Question: Hi May i ask a question on how code a function that will get a value from a listview.builder and then forward it to the second screen,
Example
from the picture below,
E.g Selected Item 2 then there should be a button on the bottom where it says submit and on the next screen , it should say that item in the middle of the screen?
and it should be one item only not multi selection,
help me out please, been scratching my head, i understood how the dropdown code work to use setstate and all but i cant figure it to work on listview.builder

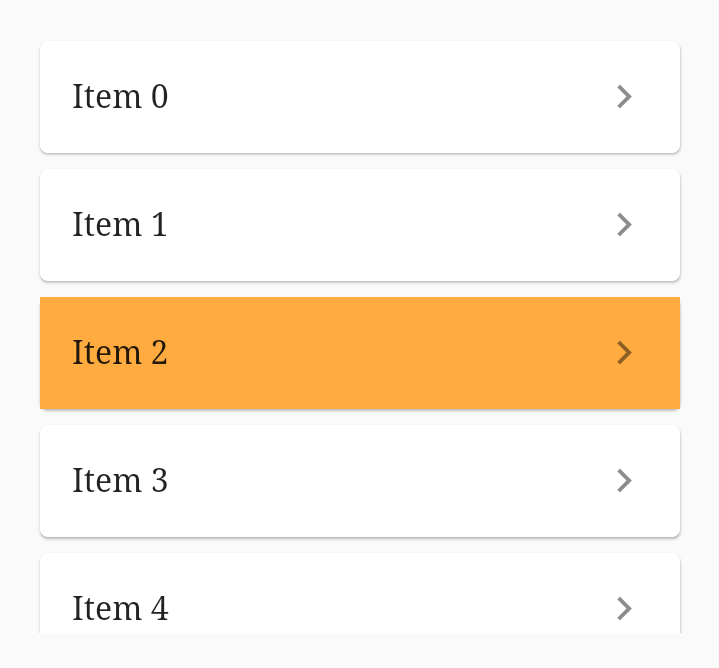
Answer: '''
class MyWidget extends StatefulWidget {
@override
_MyWidgetState createState() => _MyWidgetState();
}
class _MyWidgetState extends State<MyWidget> {
@override
Widget build(BuildContext context) {
return Container(
color: Colors.white,
child: ListView.builder(
shrinkWrap: true,
itemCount: 15,
itemBuilder: (con, ind) {
return ListTile(
title:
Text('Item $ind', style: TextStyle(color: Colors.black)),
onTap: () {
Navigator.push(
con,
MaterialPageRoute(
builder: (cc) => OtherScreen(value: 'Item $ind')));
});
}));
}
}
class OtherScreen extends StatefulWidget {
//add your custom data
final String value;
OtherScreen({Key k, @required this.value}) : super(key: k);
@override
_OtherState createState() => _OtherState(value);
}
class _OtherState extends State<OtherScreen> {
_OtherState(this.data);
String data;
@override
Widget build(BuildContext context) {
return Container(
alignment: Alignment.center,
color: Colors.white,
child: Text(data, style: TextStyle(color: Colors.black)));
}
}
'''